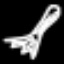
Label: fork